Field crop: maize
Growth stage: 2
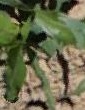
Species: maize